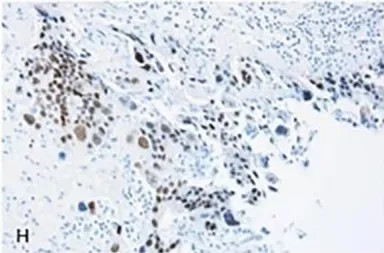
GATA-3. The pathological diagnosis was chorionic epithelial carcinoma of the left lower lobe of the lung, and the diameter of the lesion was approximately 10 cm. Most of the lesion was necrotic, and only a few tumor cells were visible.
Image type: pathology (immunostaining)